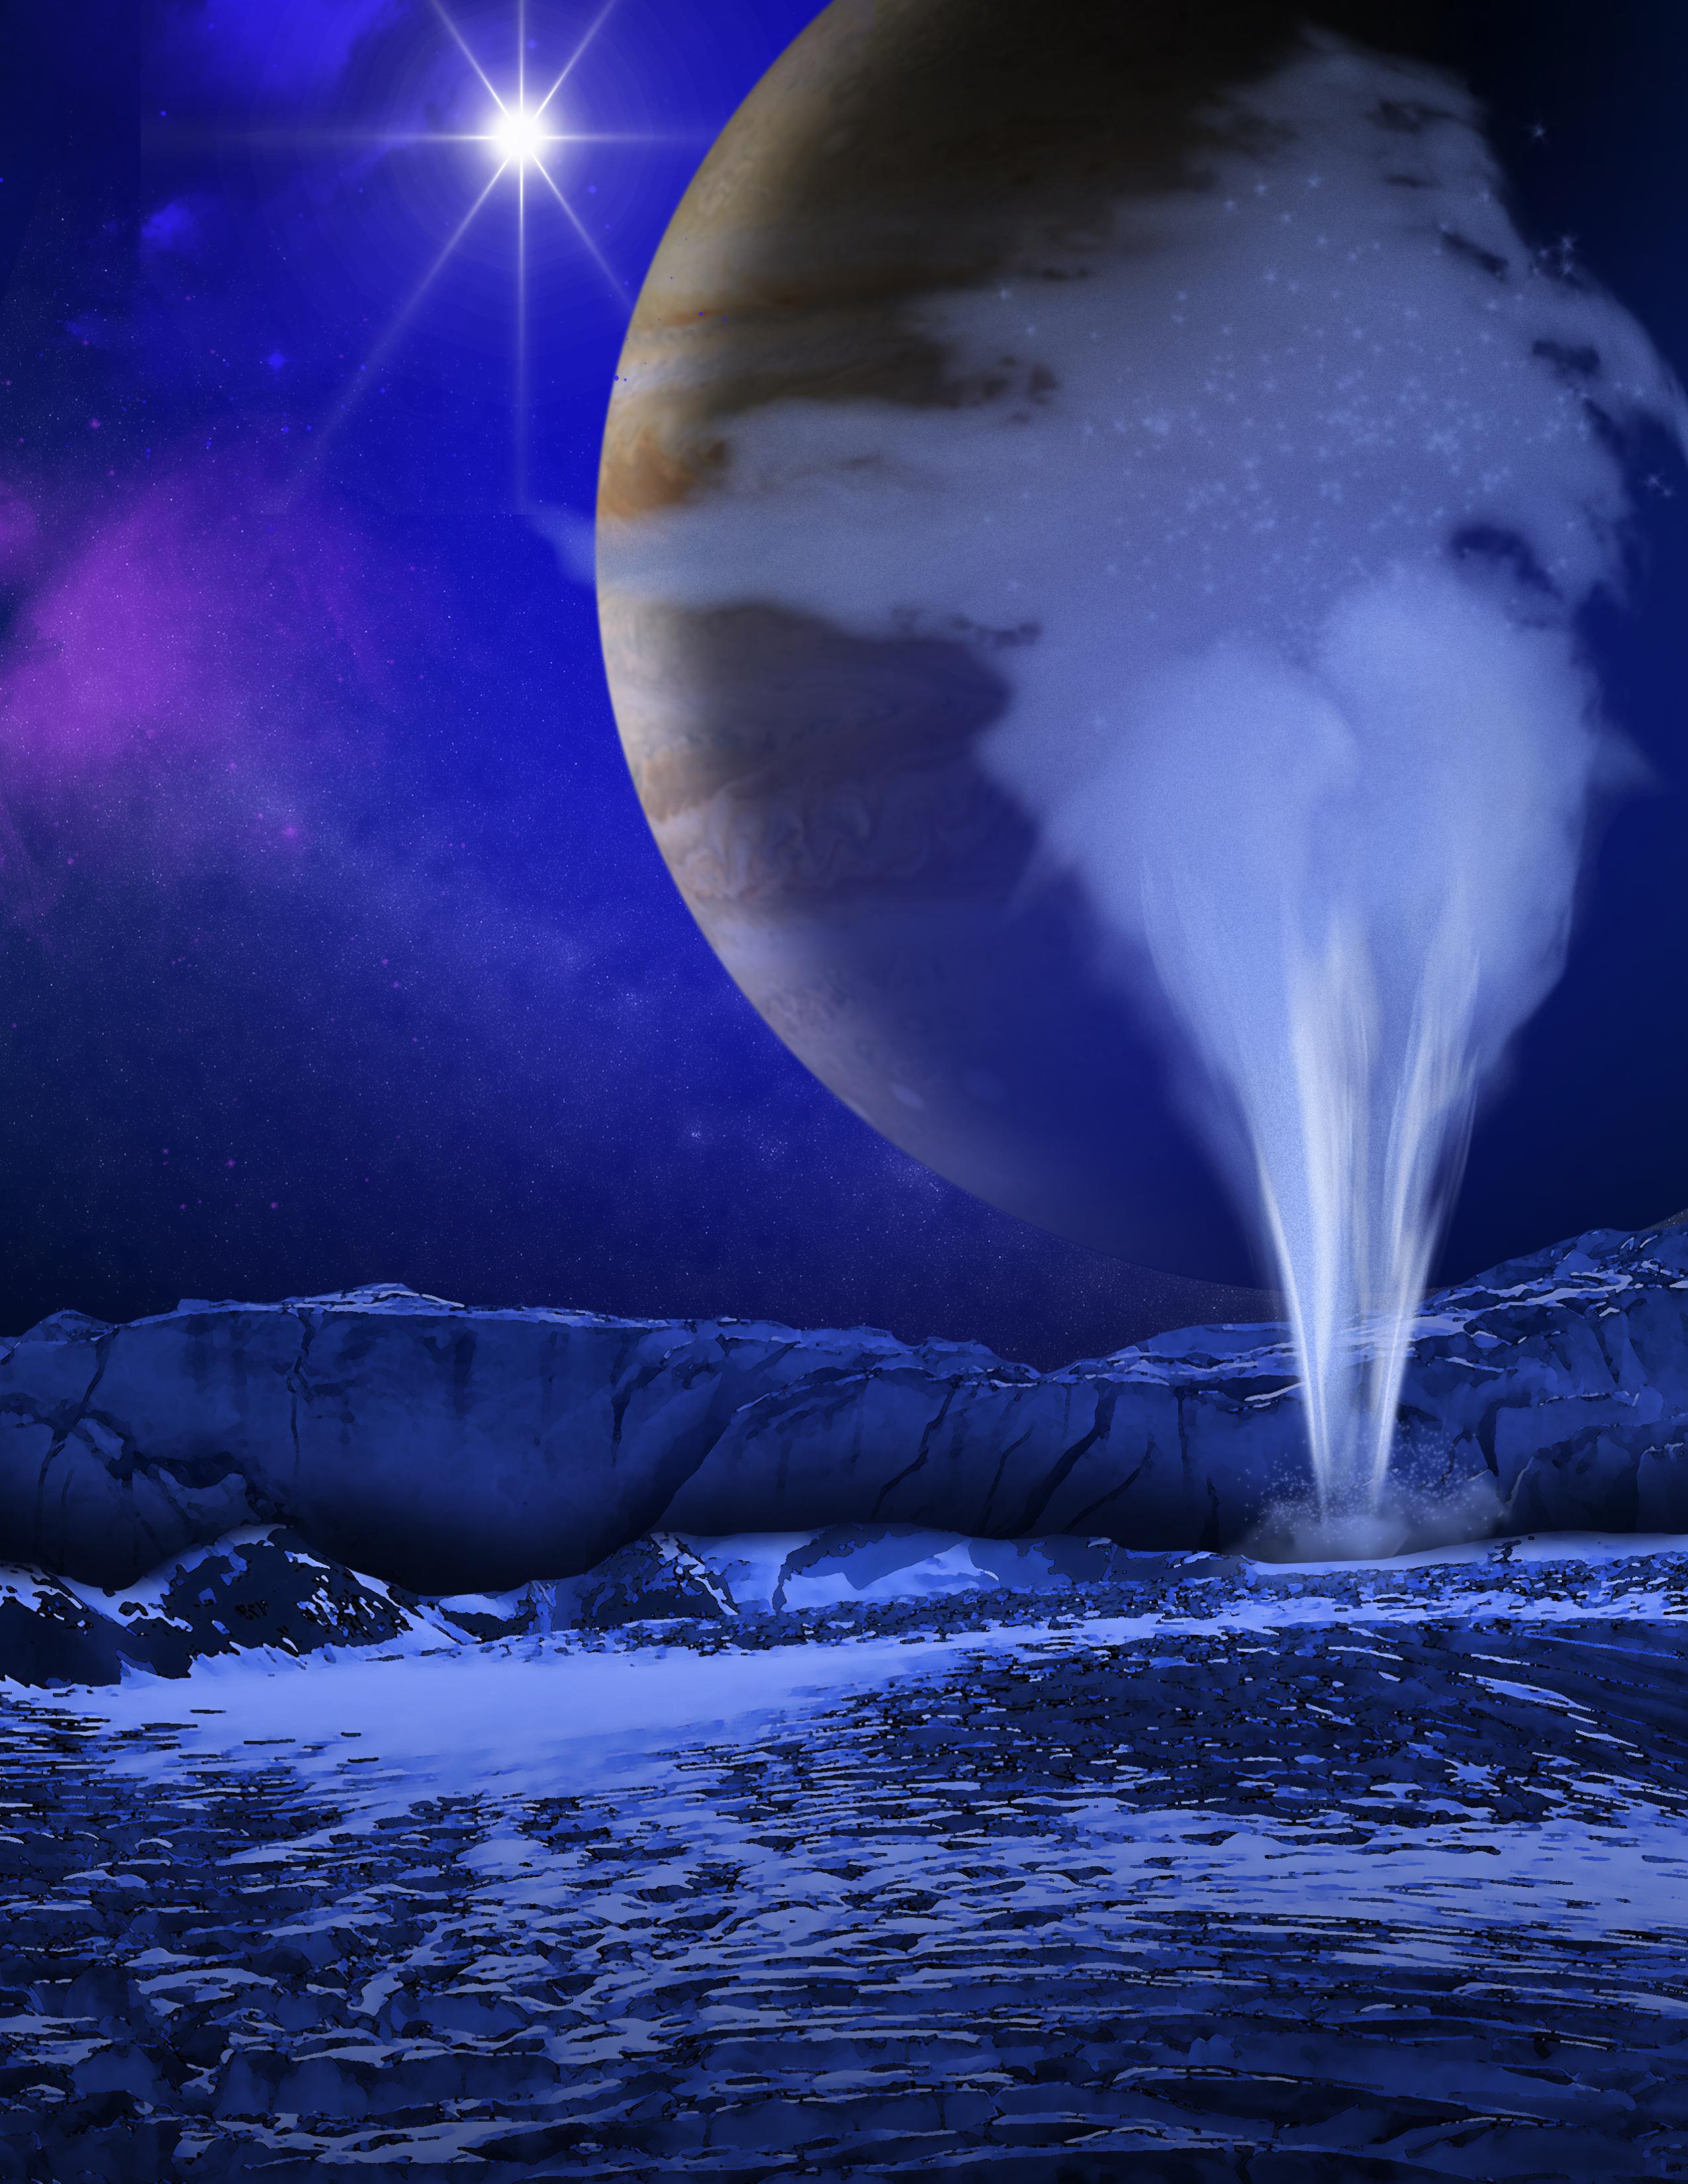
Artist Concept of Europa Water Vapor Plume Europa, Hubble Space Telescope